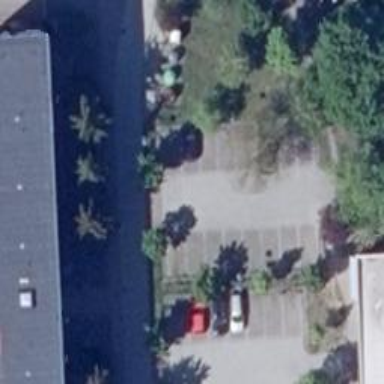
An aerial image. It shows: Parking area with surface.